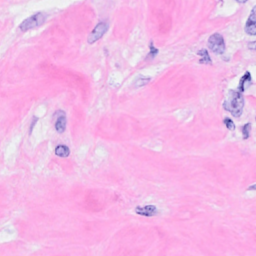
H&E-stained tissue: Breast